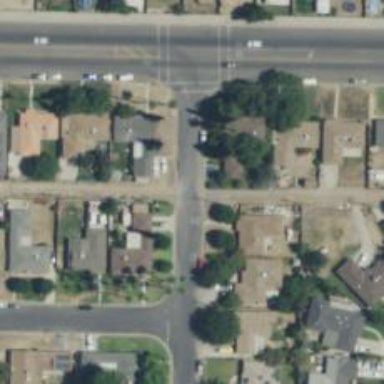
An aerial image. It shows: Alley classified as service road.